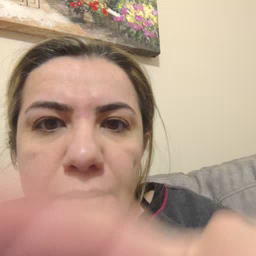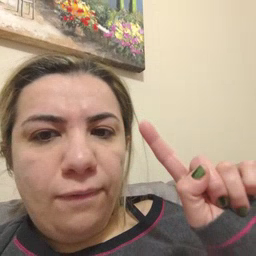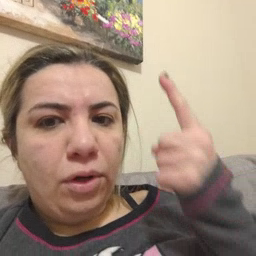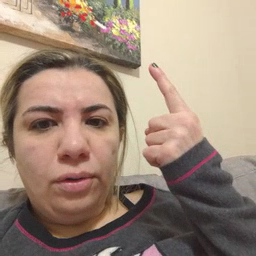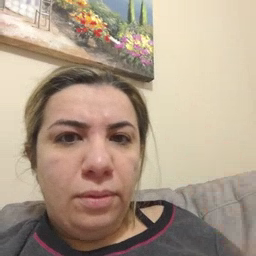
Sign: first